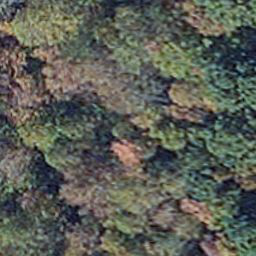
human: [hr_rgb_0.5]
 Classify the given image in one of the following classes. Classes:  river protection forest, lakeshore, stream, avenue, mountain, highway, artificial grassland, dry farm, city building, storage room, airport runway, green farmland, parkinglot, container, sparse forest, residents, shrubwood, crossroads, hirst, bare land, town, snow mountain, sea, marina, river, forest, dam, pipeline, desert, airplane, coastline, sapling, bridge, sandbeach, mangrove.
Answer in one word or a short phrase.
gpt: mangrove